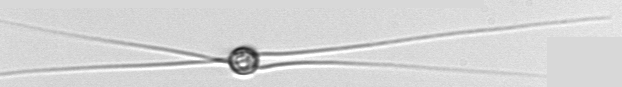
Label: Chaetoceros_danicus